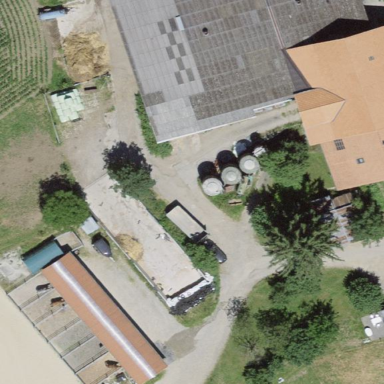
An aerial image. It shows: Farmyard area.